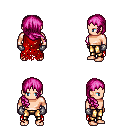
a pixel art fantasy rpg character, male body template, human, light skin, red tattered cape, gold greaves, pink right-swept hairstyle, metal gloves, four views (front, back, left, right), 2x2 character sprite sheet, small pixel art, hard edges, no anti-aliasing